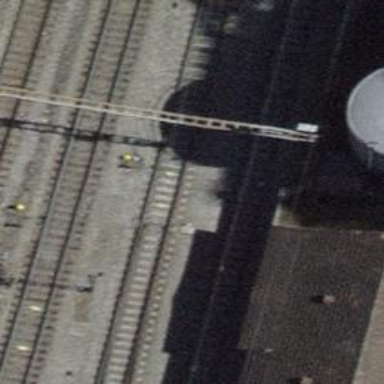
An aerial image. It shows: Railway switch.